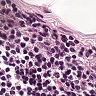
Metastatic tissue present: no